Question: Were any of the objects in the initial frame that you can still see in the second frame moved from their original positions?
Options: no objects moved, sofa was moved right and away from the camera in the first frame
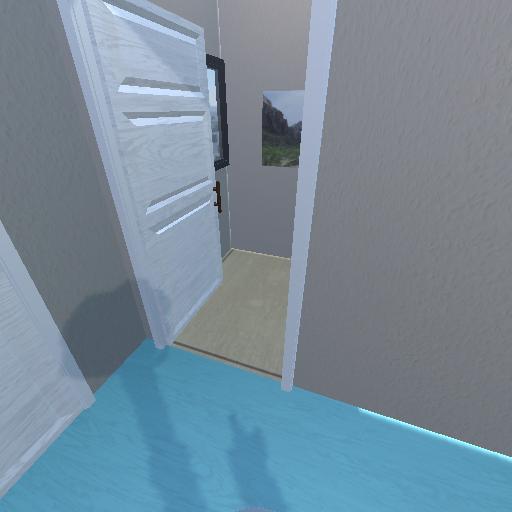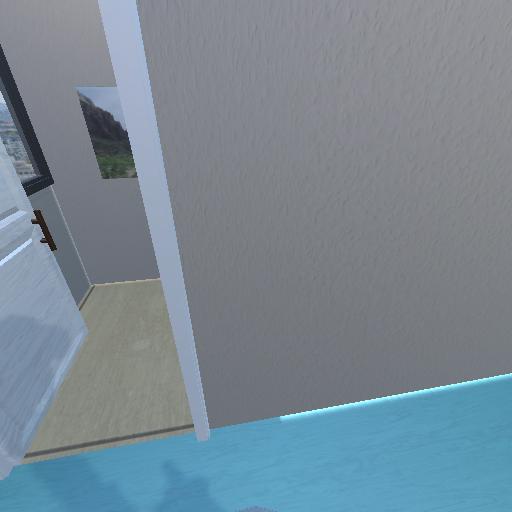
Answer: no objects moved